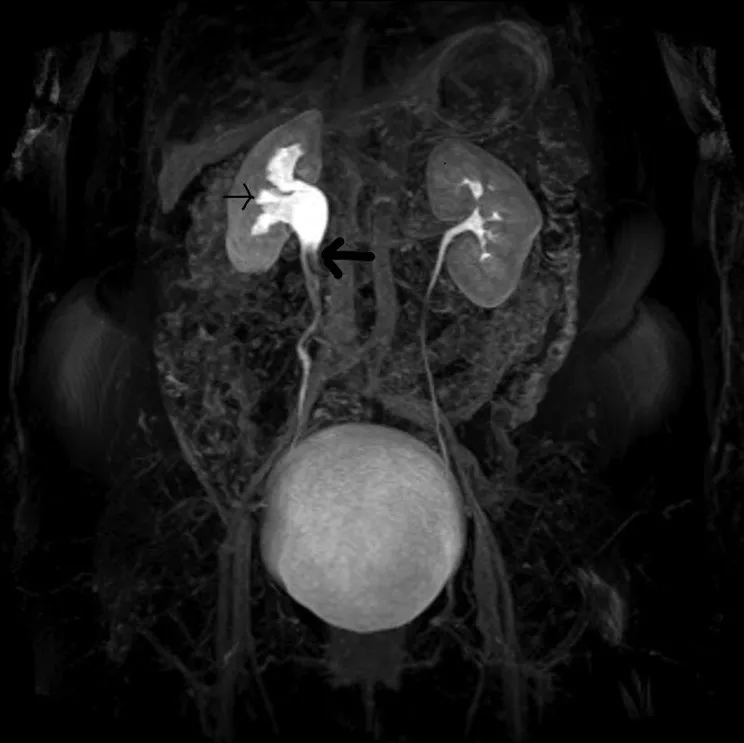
Three-dimensional MR urography with T2-weighted images; filling defects in right proximal ureter (bold arrow), causing ureteral obstruction and moderate pyelocaliceal upstream dilation (thin arrow).
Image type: radiology (mri)